Interaction volume radius: 5 \u00c5
Interaction volume height: 10 \u00c5
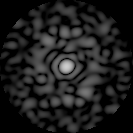
Disorder parameter: 0.8871